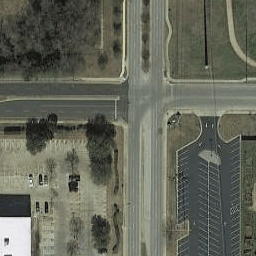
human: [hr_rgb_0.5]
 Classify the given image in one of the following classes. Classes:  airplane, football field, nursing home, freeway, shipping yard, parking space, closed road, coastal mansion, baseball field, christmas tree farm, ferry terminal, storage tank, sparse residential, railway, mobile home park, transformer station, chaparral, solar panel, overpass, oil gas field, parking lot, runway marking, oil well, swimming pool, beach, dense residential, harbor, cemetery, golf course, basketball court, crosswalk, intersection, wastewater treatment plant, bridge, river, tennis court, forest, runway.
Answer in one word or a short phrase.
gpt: intersection